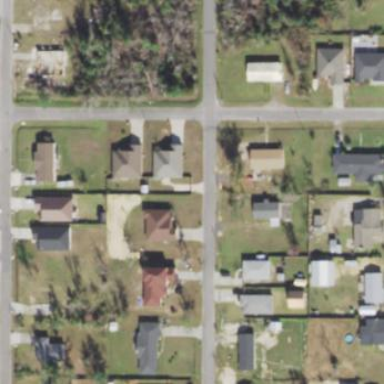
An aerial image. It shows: Residential area composed of single-family homes.